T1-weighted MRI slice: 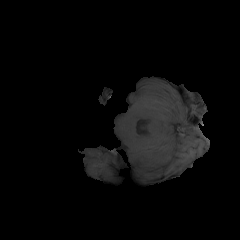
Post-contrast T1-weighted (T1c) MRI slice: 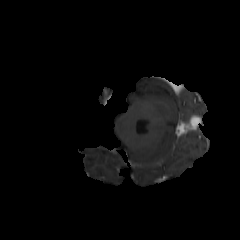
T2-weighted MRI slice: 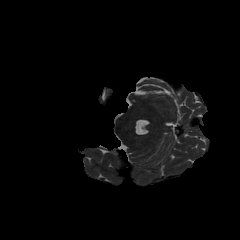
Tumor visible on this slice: no